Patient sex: F
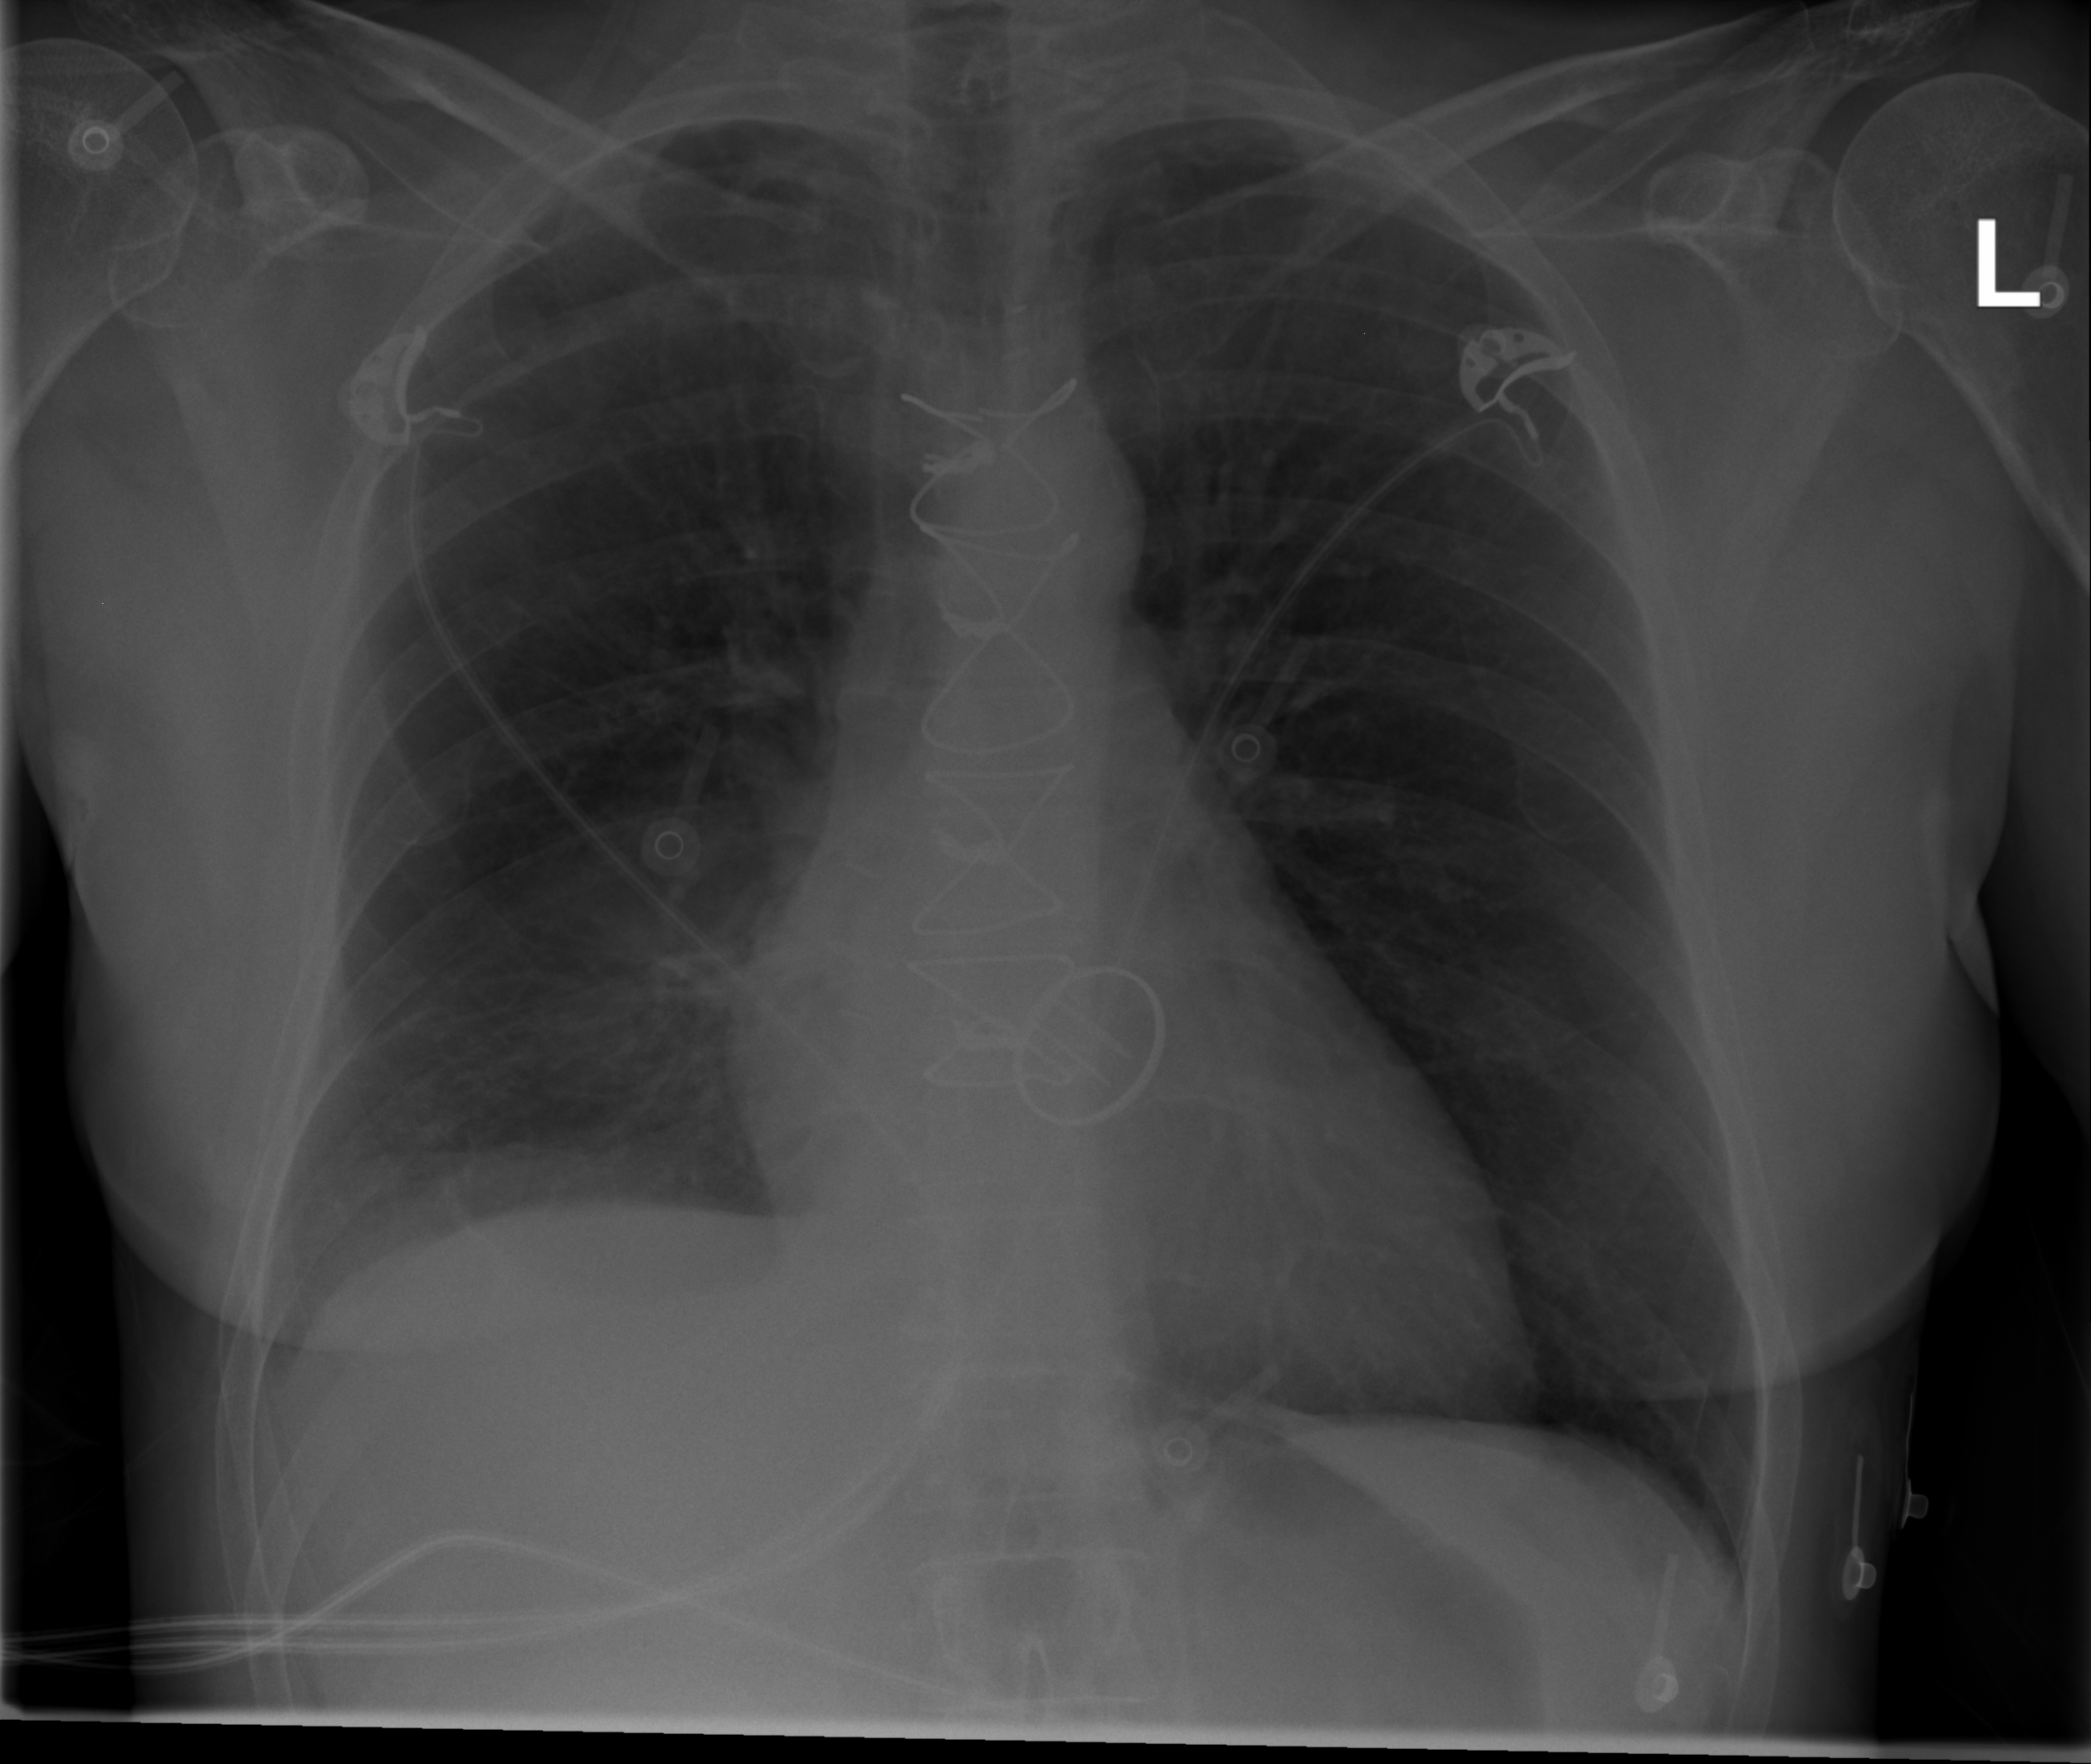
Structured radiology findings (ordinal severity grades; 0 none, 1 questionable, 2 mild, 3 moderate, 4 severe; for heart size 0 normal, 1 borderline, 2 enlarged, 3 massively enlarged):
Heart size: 0
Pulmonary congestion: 0
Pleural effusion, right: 2
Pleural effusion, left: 0
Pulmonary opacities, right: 0
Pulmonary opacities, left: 0
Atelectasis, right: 2
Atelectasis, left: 0